Field crop: tomato
Growth stage: 1
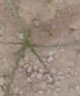
Species: cyperus